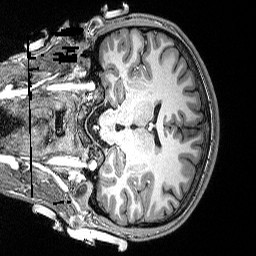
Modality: T1w
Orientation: coronal
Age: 19
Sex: male
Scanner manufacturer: siemens
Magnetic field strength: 3 T
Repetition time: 2.53 s
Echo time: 0.0033 s